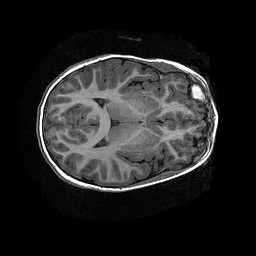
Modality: T1w
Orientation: axial
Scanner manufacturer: ge
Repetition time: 0.008096 s
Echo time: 0.00318 s